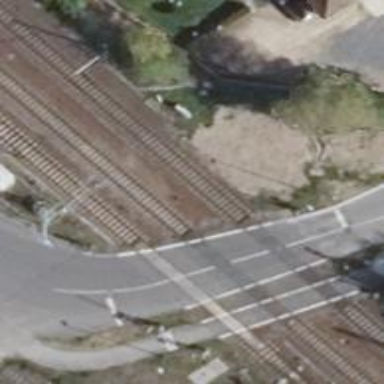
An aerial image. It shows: Railway signal.